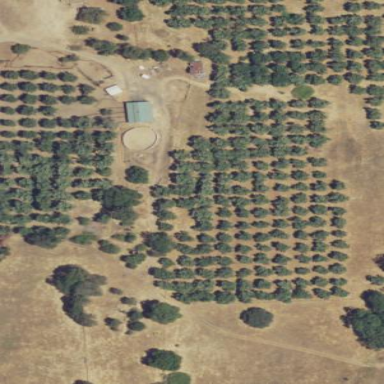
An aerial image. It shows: Orchard.